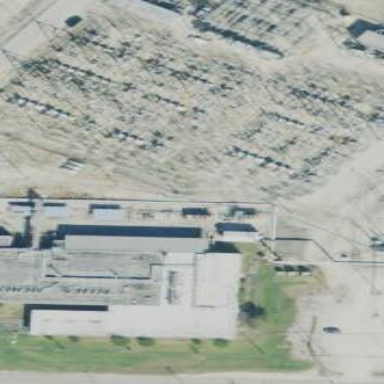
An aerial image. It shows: Outdoor industrial substation.